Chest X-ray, PA view. Patient: 49 years old, sex F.
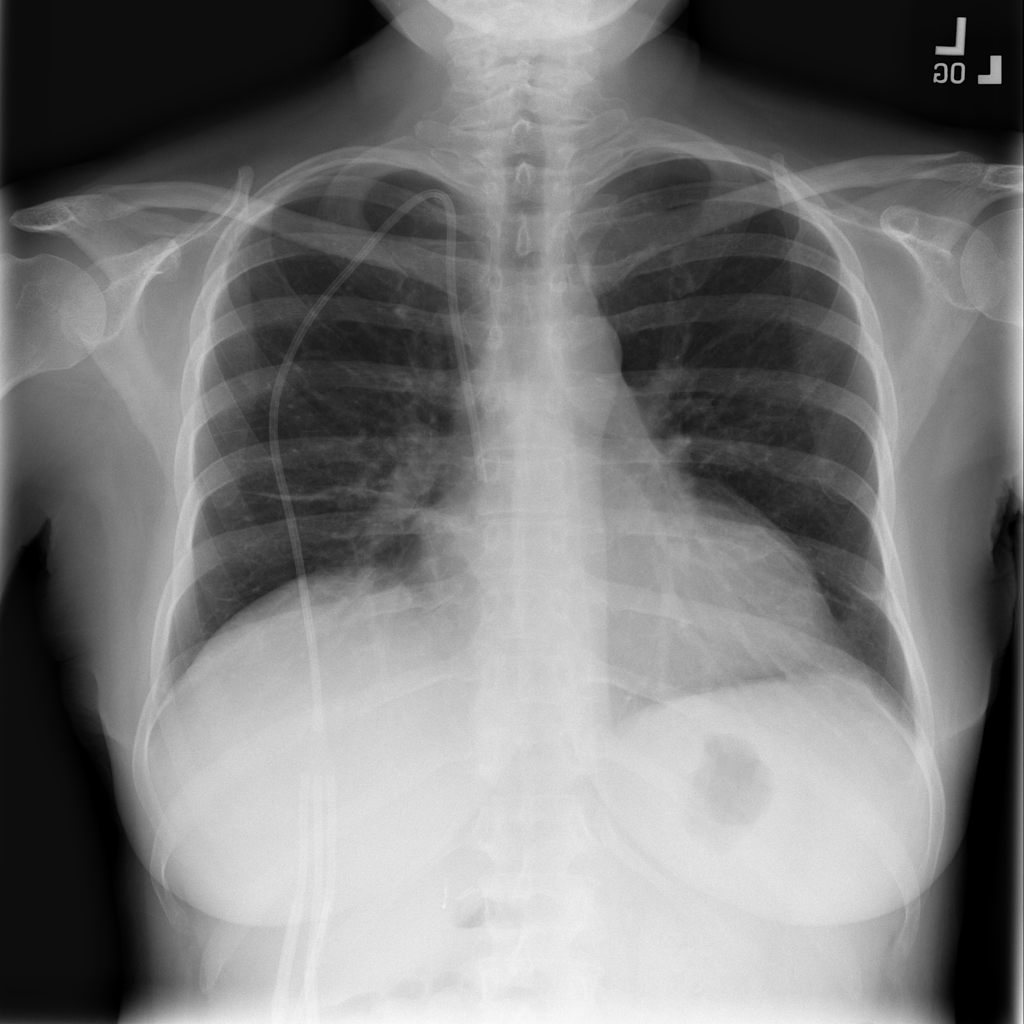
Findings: Atelectasis